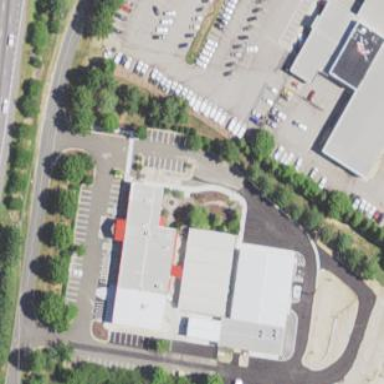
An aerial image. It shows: Commercial building.